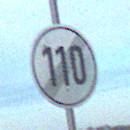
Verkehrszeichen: EndeGeschwindigkeit110
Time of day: SunriseSunset
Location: Outdoor (Beach)
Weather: PartlyCloudy
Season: NotSpecified
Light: Natural